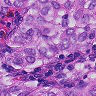
Metastatic tissue present: yes